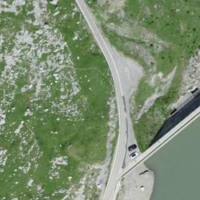
EUNIS habitat code: 23
Species observed at this site:
Saxifraga aizoides